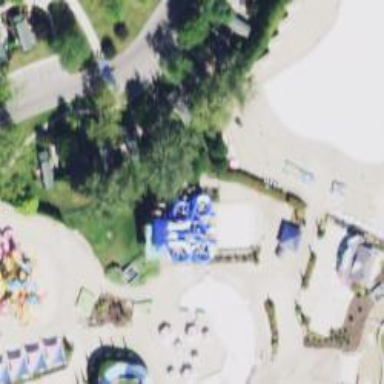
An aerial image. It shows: Water slide attraction.